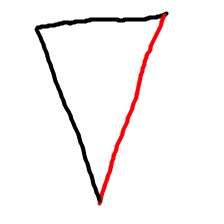
Shape: triangle